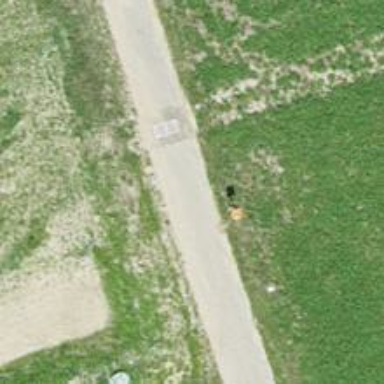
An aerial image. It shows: Pole supporting pipeline marker with roof cover.